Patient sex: F
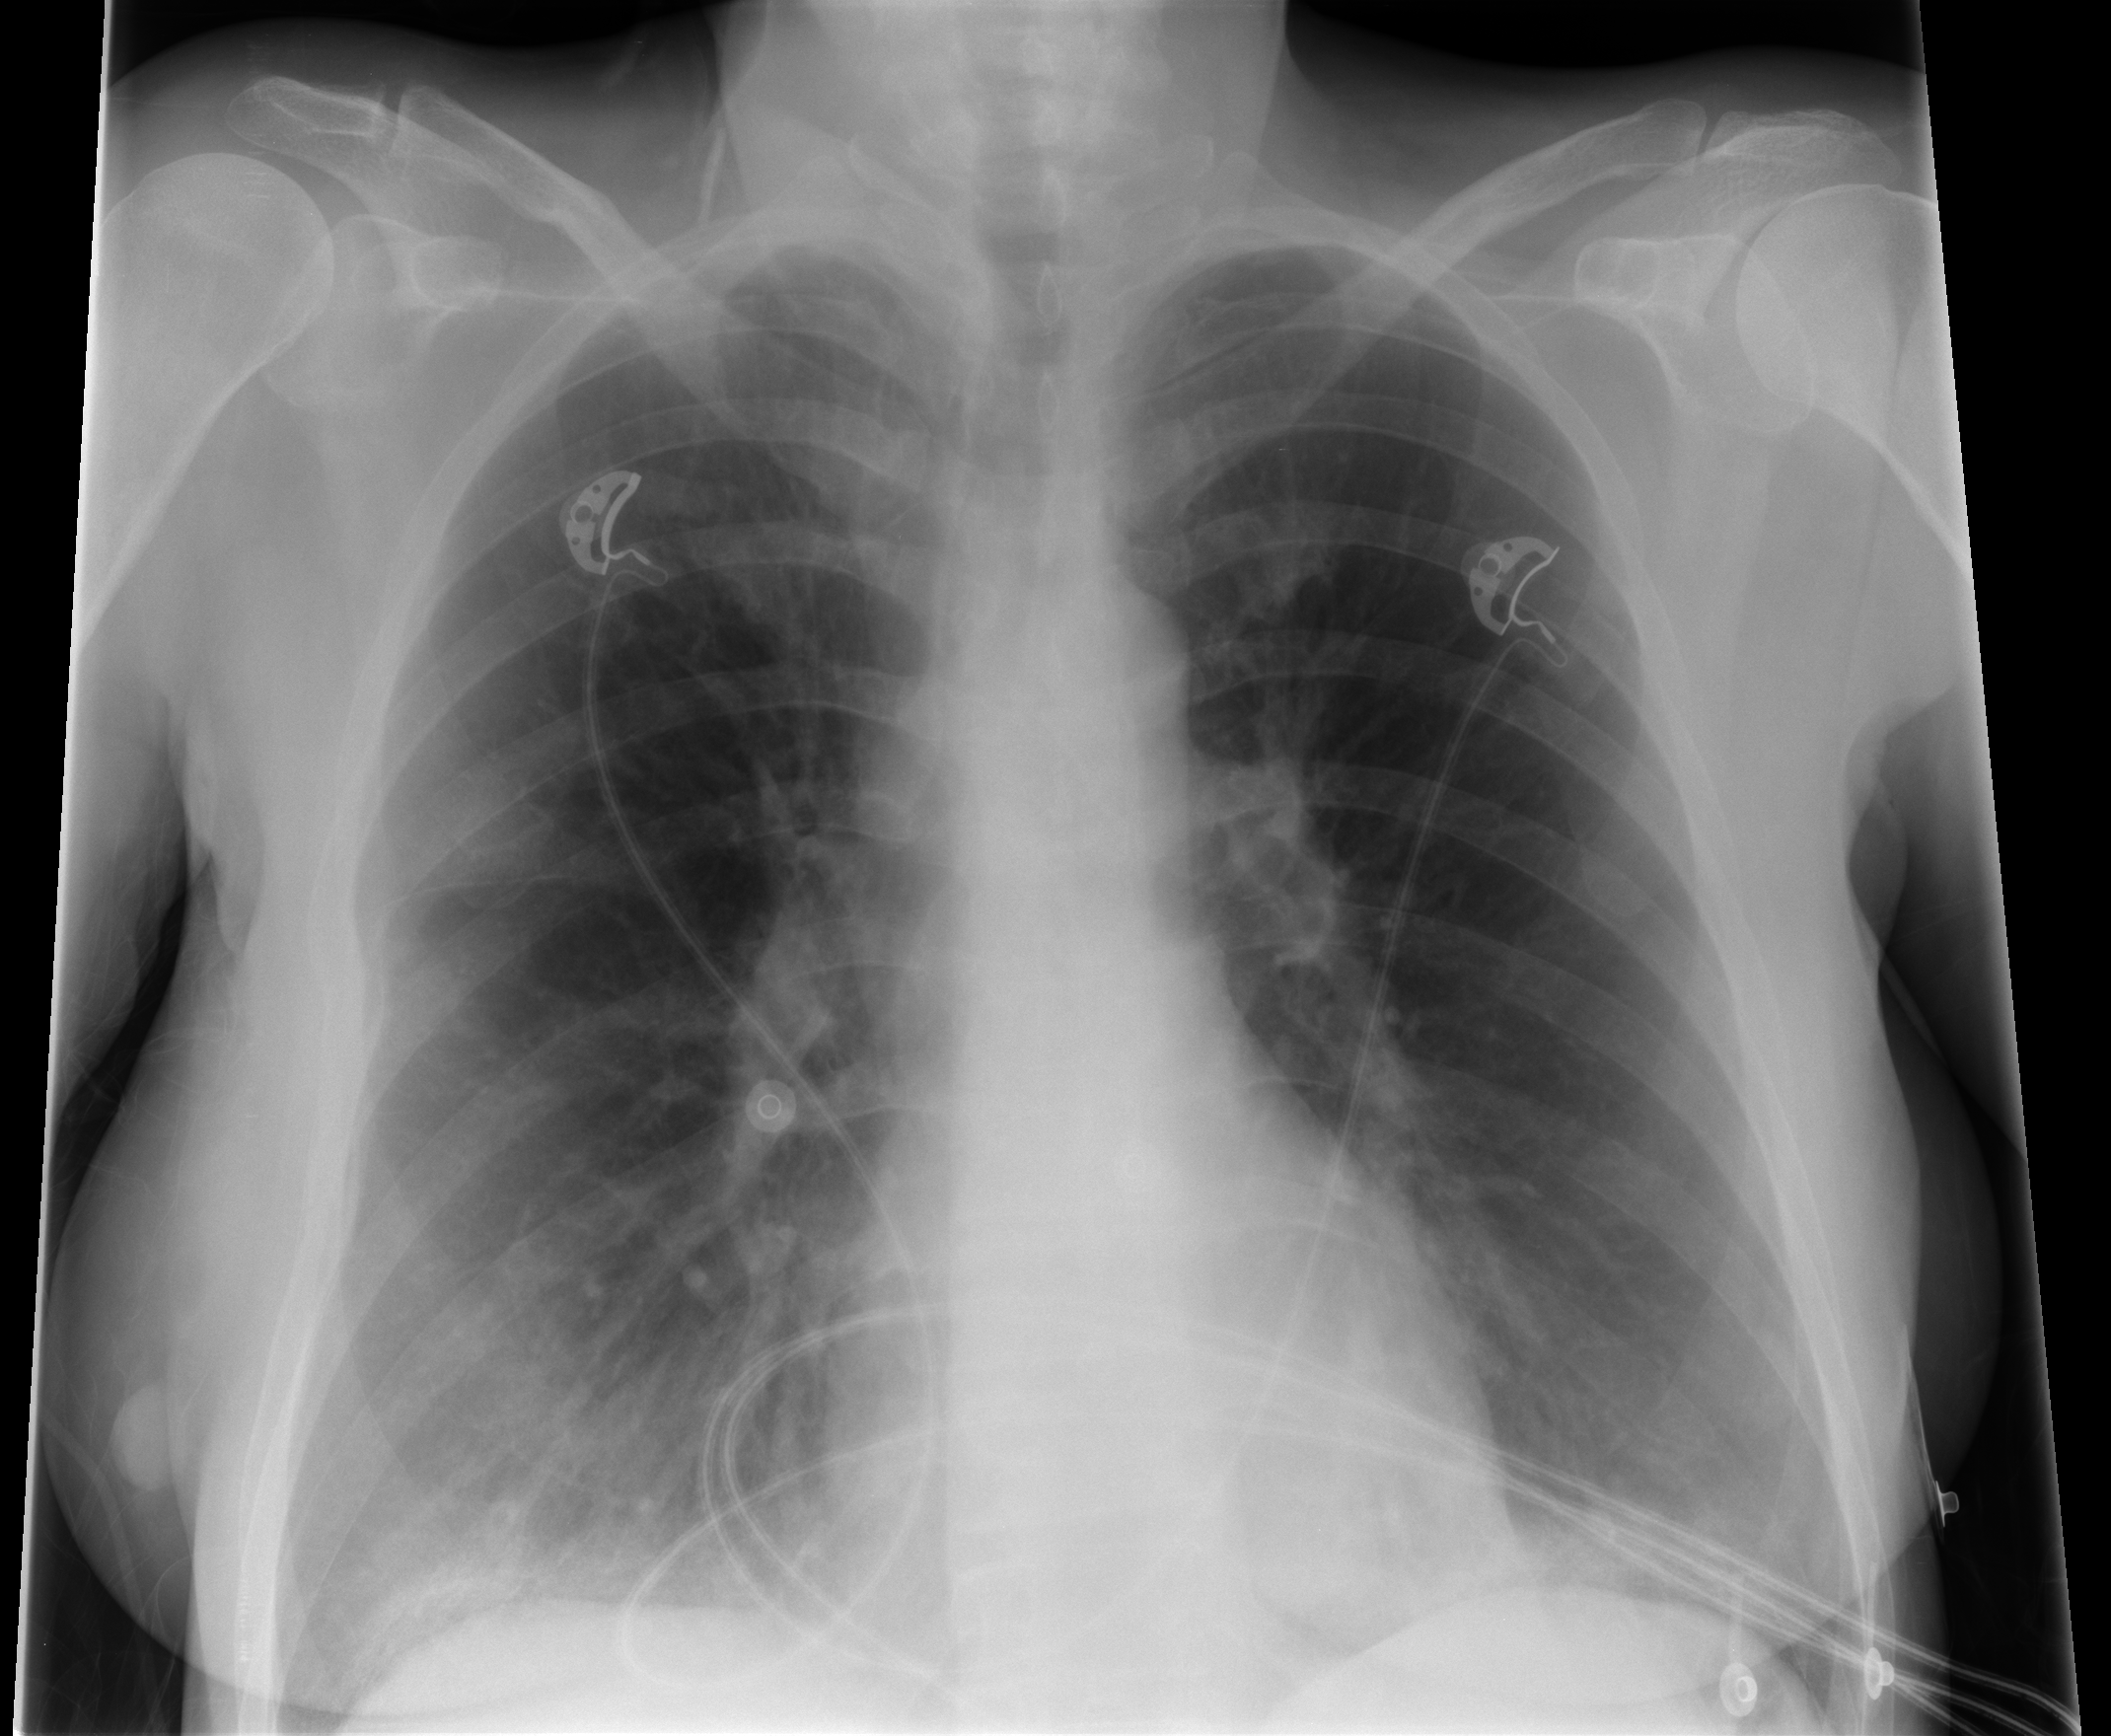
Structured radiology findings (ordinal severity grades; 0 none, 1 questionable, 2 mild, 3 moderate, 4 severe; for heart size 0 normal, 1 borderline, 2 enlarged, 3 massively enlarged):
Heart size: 0
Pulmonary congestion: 0
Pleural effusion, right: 0
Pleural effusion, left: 0
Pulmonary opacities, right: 2
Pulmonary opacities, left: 1
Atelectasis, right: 1
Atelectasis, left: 1